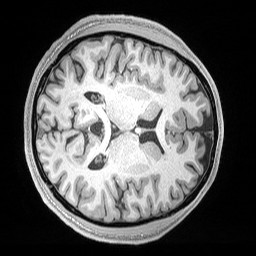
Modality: T1w
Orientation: axial
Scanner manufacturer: siemens
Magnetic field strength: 3 T
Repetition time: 2.53 s
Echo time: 0.00169 s